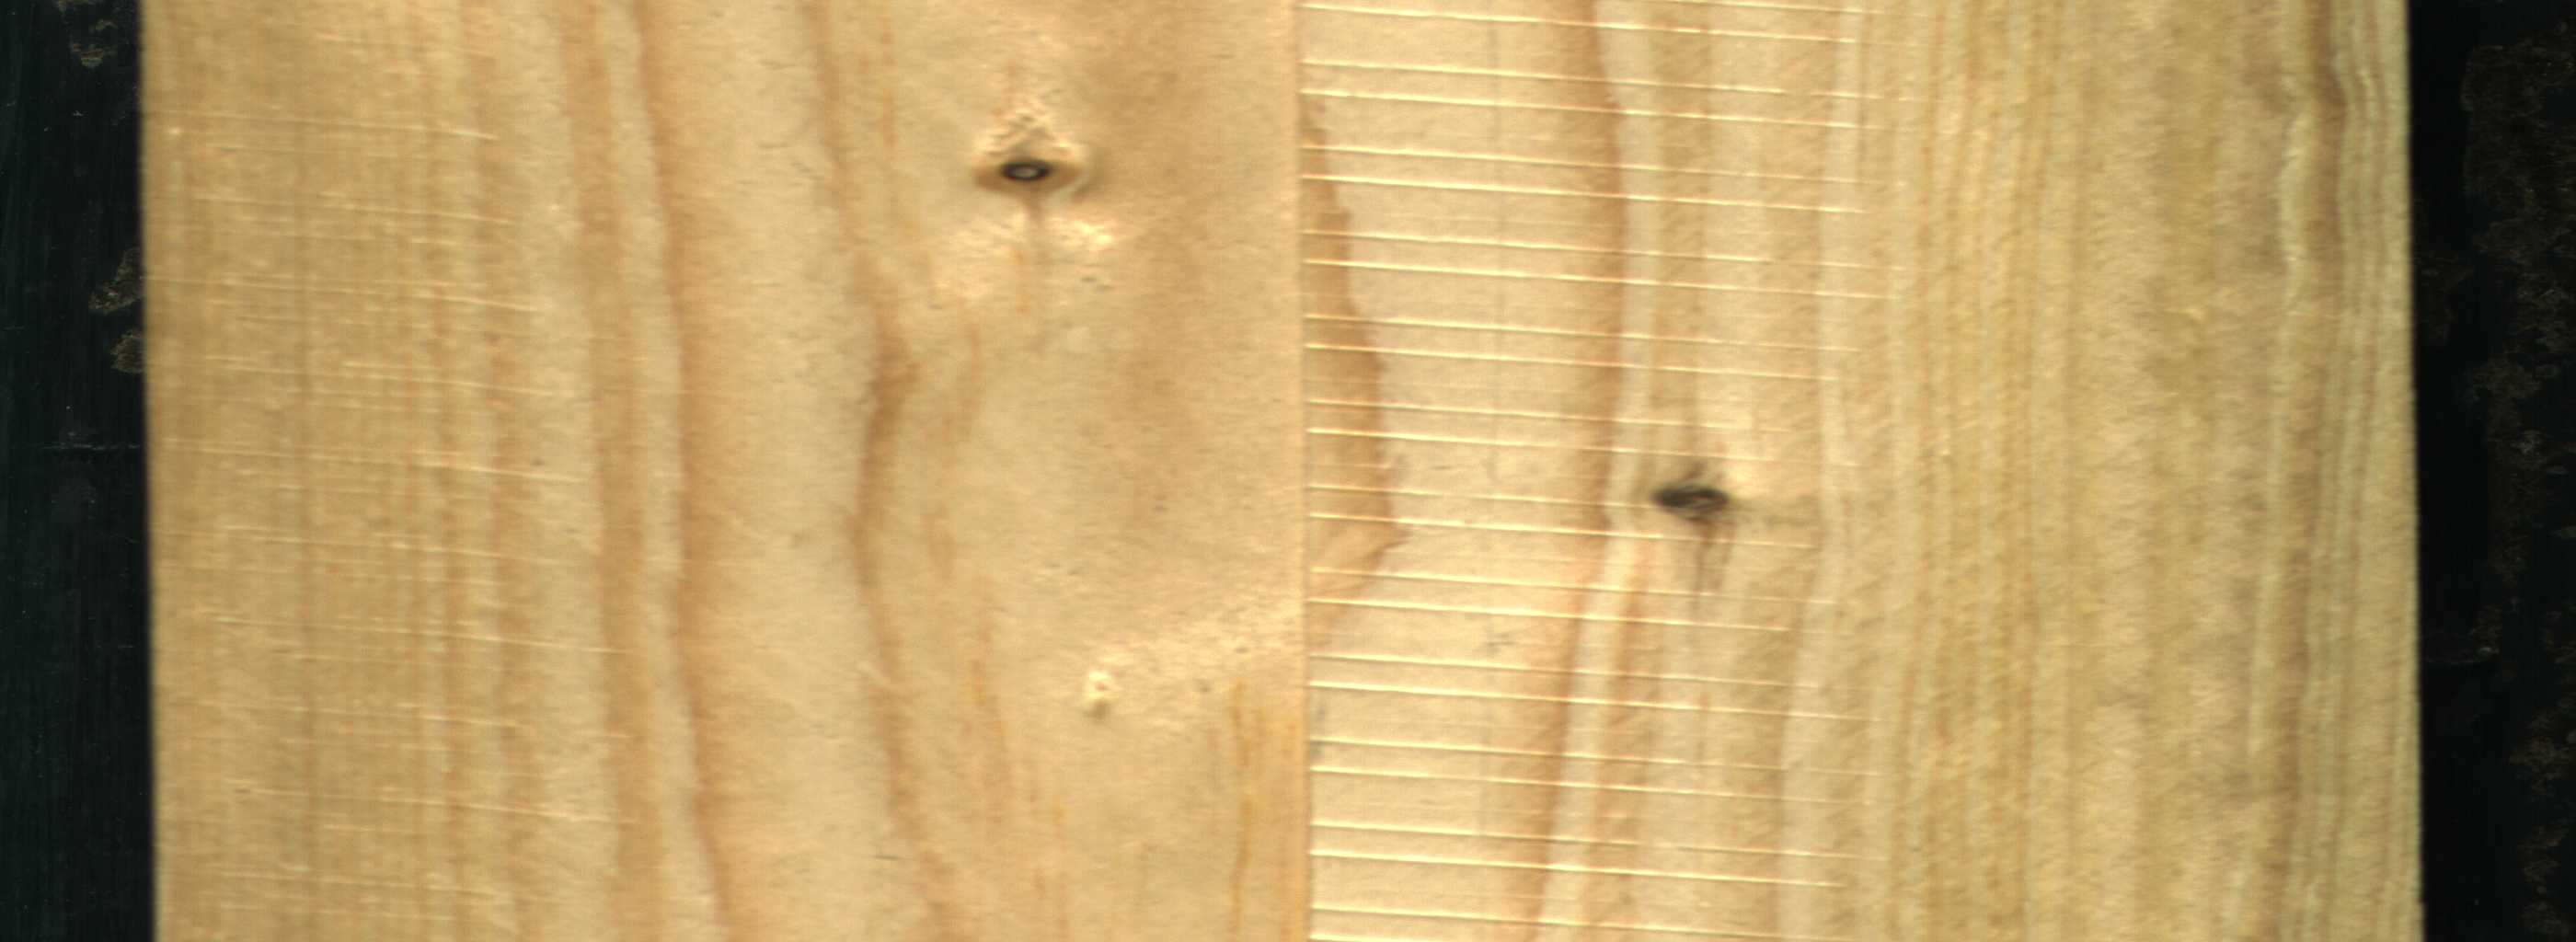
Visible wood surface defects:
Dead_Knot
Live_Knot